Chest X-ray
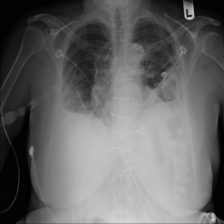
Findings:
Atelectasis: negative
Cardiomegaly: negative
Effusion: positive
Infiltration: negative
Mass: negative
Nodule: negative
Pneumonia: negative
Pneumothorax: negative
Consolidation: negative
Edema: negative
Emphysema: negative
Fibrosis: negative
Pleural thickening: negative
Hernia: negative